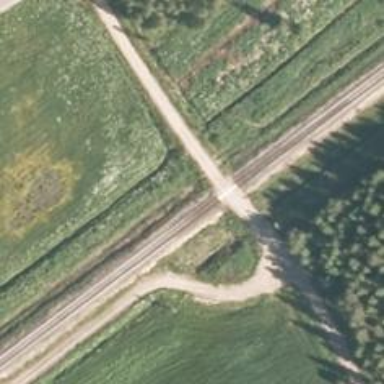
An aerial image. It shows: Level crossing with saltire marking.